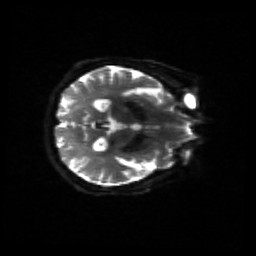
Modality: sbref
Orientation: axial
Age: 70
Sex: female
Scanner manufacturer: siemens
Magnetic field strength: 3 T
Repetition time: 4.71 s
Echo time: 0.0906 s